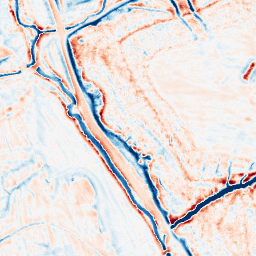
Category: edge_preserving
Decomposition family: bilateral
Decomposition parameters: d: 15
sigma_color: 100
sigma_space: 25
Upsampling method: regularized
Upsampling parameters: scale: 4
lambda_reg: 0.001
Upsampling scale: 4